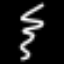
Label: squiggle